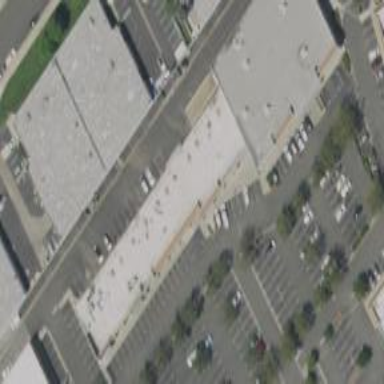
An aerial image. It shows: Retail building.